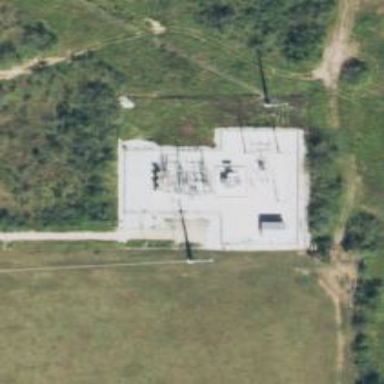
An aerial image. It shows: Outdoor power substation enclosed by fence. The substation operates at the transmission level.